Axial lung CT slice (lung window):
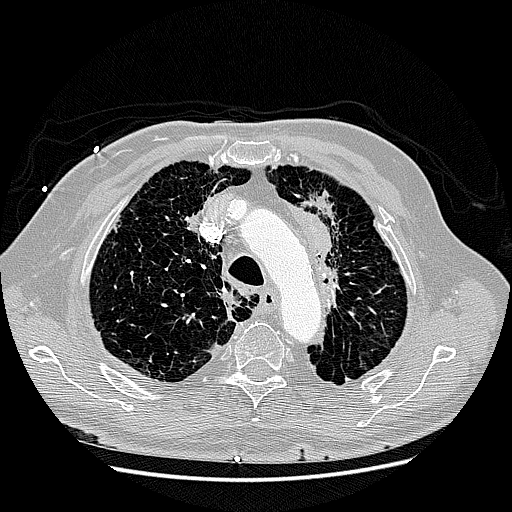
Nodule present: no